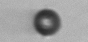
Label: bead